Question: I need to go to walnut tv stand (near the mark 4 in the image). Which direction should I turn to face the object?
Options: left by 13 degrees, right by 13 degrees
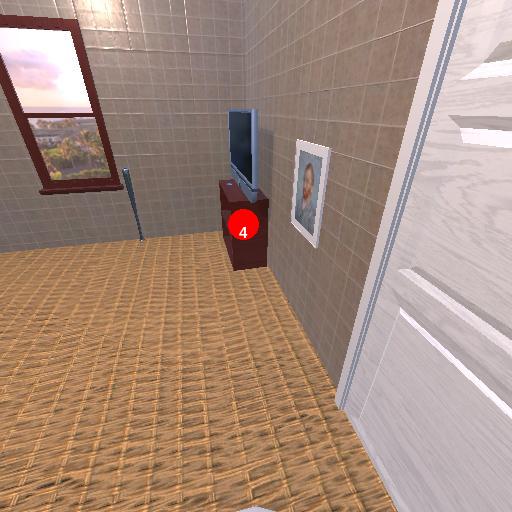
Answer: left by 13 degrees